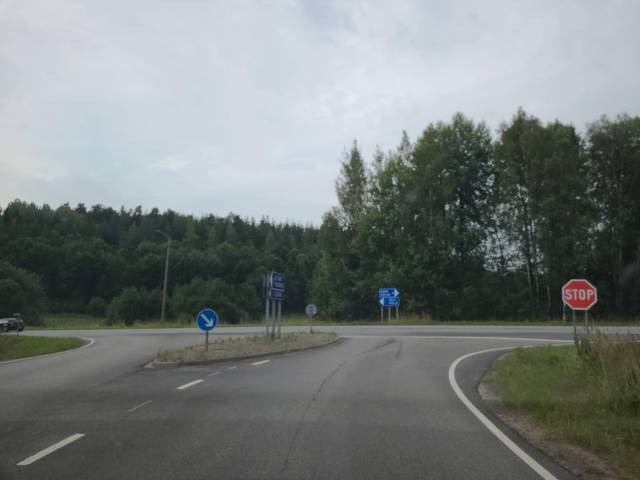
Region: Finland
Coordinates: 60.094, 23.63